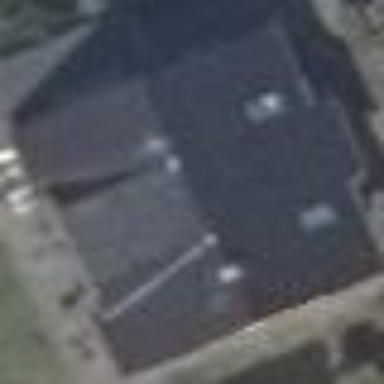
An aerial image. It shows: Gabled roof on residential building.